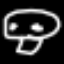
Label: mushroom